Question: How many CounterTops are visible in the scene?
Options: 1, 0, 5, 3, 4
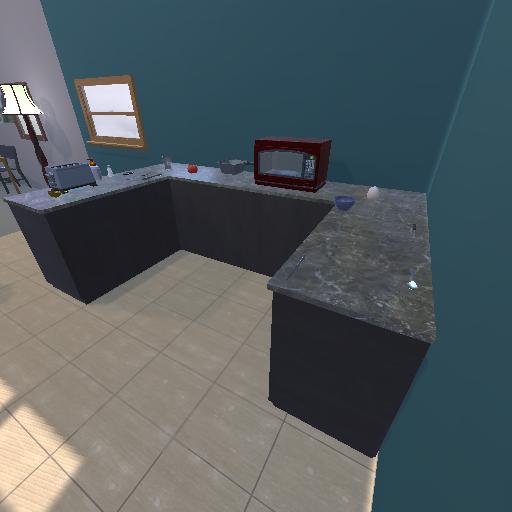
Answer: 1